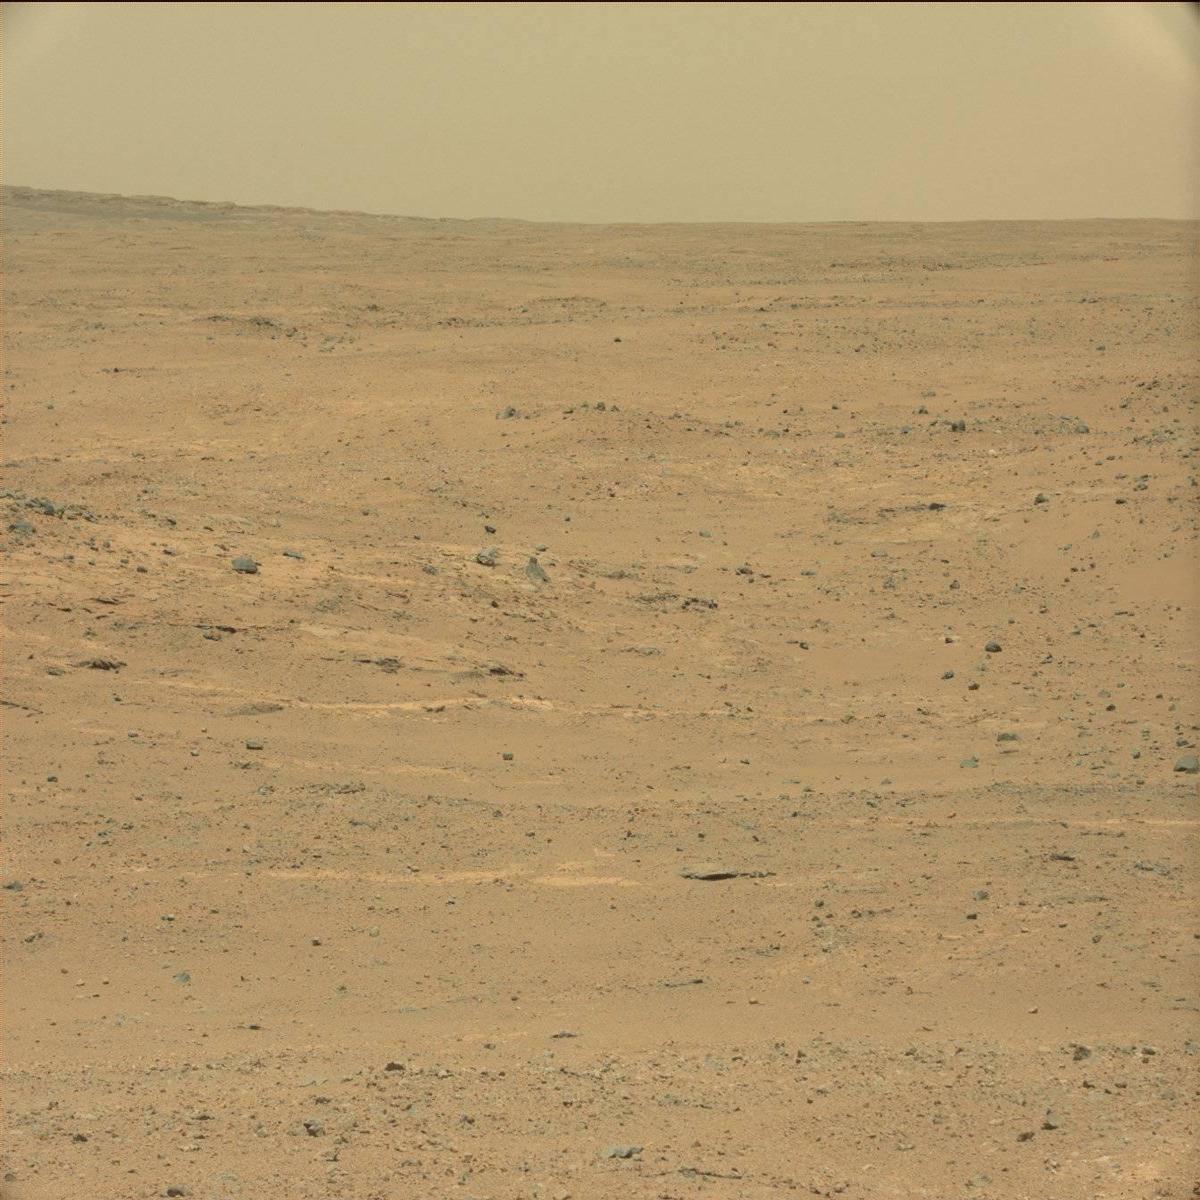
Terrain classes present: Bedrock, Sand / Soil, Sky